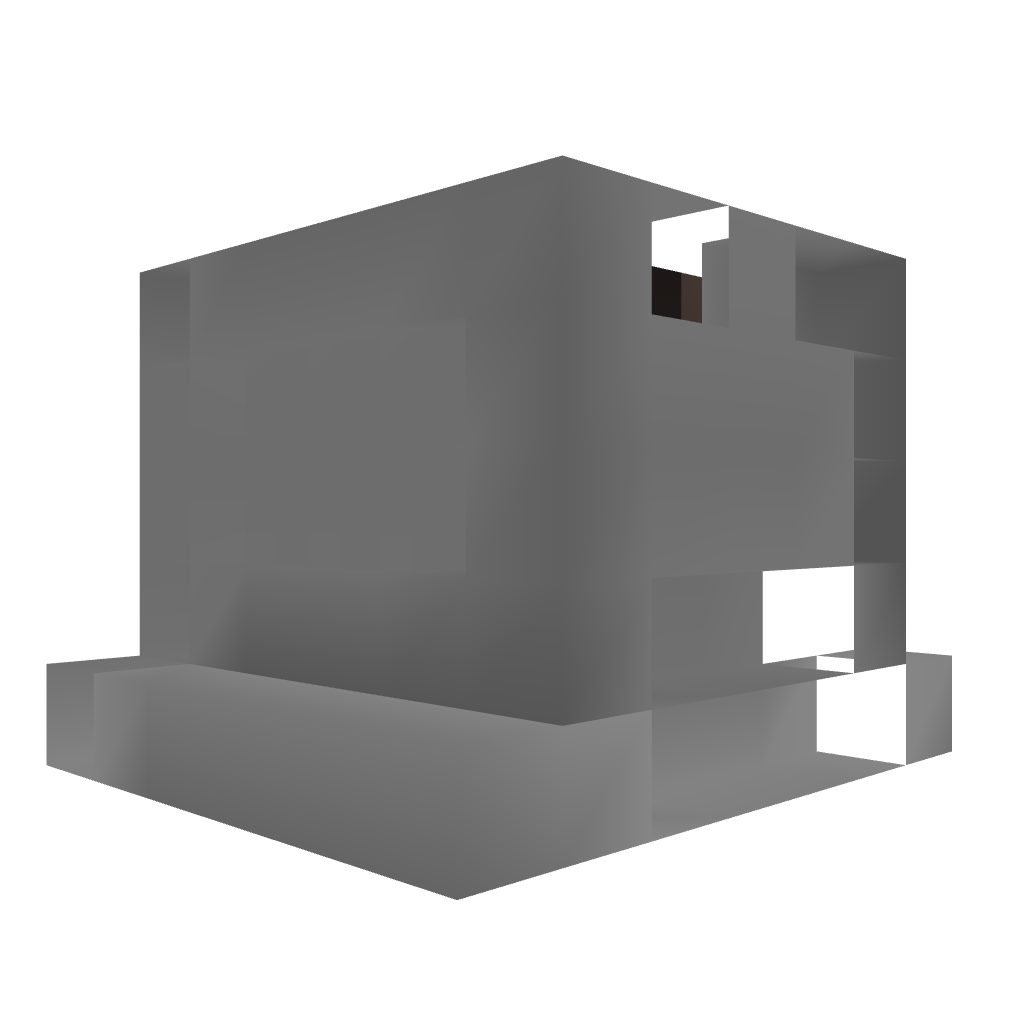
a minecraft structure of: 4 Furnaces